Question: inner radius of input box
'''
<input type="text" class="input-text">
'''
css
'''
.input-text{
border-width: 4px;
border-color: #F85534;
padding: 6px 14px;
width: 540px;
font-size: 16px;
margin: 0px !important;
height: 35px;
-webkit-appearance: none;
z-index: 5;
position: relative;
border-radius:0px;
box-shadow: inset -1px 1px 2px
rgba(43, 40, 40, 0.2),-1px 1px 0px
rgba(43, 40, 40, 0.2),-2px 2px 0px
rgba(43, 40, 40, 0.2);
-webkit-box-shadow: inset -1px 1px 2px rgba(43, 40, 40, 0.2),-1px 1px 0px rgba(43, 40,40,0.2),-2px 2px 0px rgba(43, 40, 40, 0.2);
}
'''
I need inner radius for text box, outer radius should be zero.
EDIT
Image
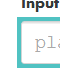
Answer: I'm not sure if you can do it without wrapping the input in a div, this is how i would do it:
HTML:
'''
<div class="input-wrapper"><input type="text" placeholder="text"></div>
'''
CSS:
'''
.input-wrapper {
background: blue;
padding: 3px;
display: inline-block;
}
.input-wrapper input {
border-radius: 5px;
border: none;
font-size: 14px;
padding: 3px;
}
'''
Check a JS-fiddle here: <URL>